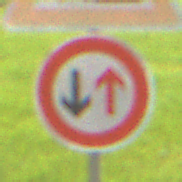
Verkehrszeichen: VorrangDesGegenverkehrs
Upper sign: Arbeitsstelle
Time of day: Midday
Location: Outdoor (RoadRail)
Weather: PartlyCloudy
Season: NotSpecified
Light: Natural